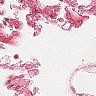
Metastatic tissue present: no